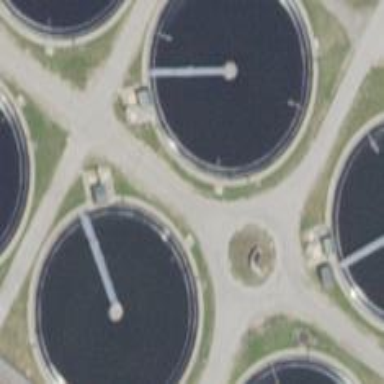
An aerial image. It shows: Body of wastewater.